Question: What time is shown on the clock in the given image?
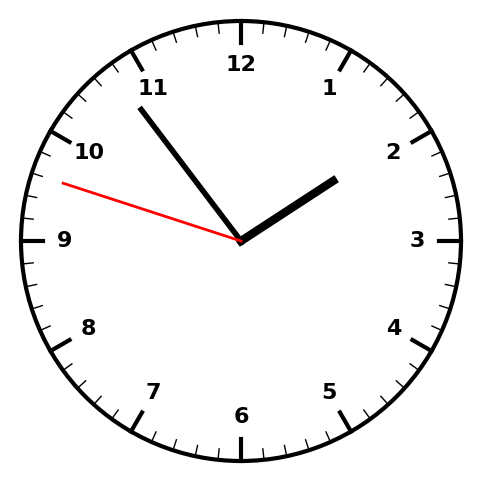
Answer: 01:53:48